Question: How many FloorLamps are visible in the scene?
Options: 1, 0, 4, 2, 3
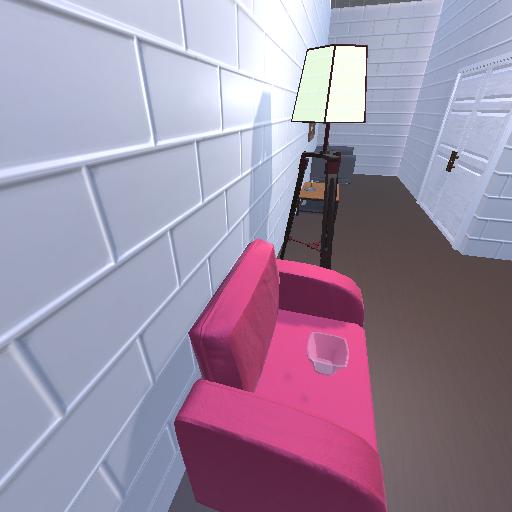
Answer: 1